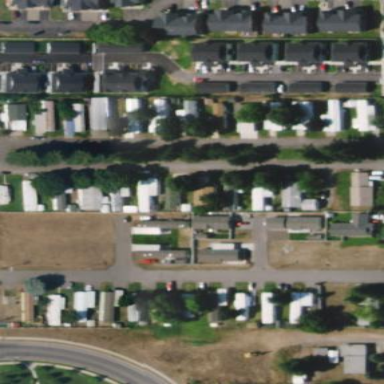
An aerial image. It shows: Residential area known as trailer park.